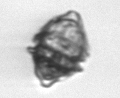
Label: Kryptoperidinium_triquetrum